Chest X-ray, PA view. Patient: 61 years old, sex F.
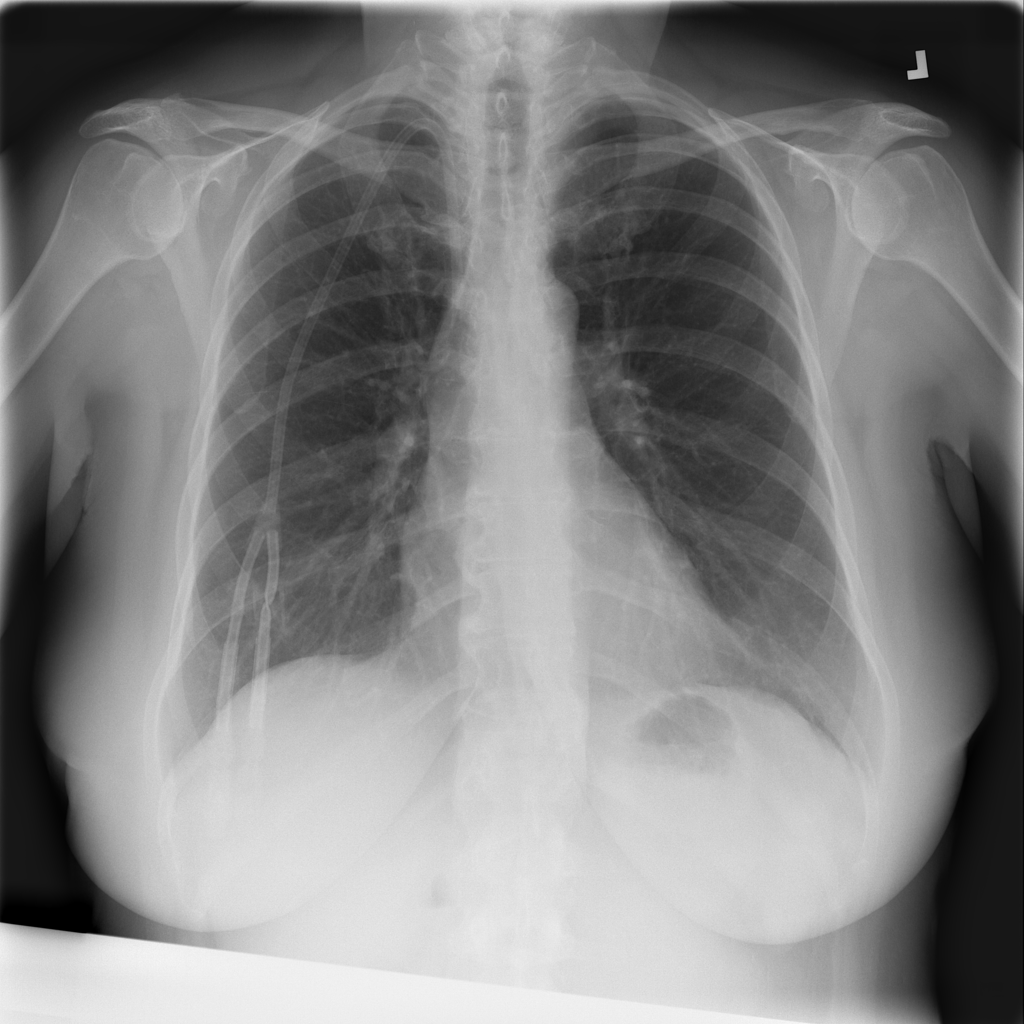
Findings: No Finding